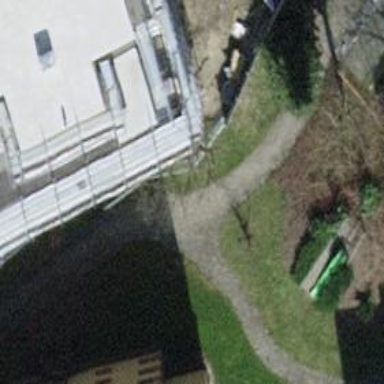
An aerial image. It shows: Sidewalk along the footway.